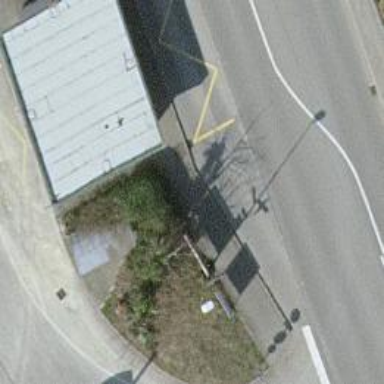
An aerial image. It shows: Post box.